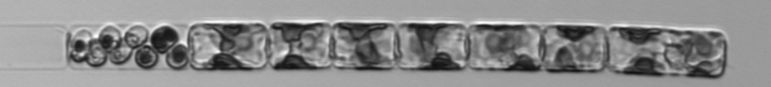
Label: Guinardia_delicatula_TAG_internal_parasite